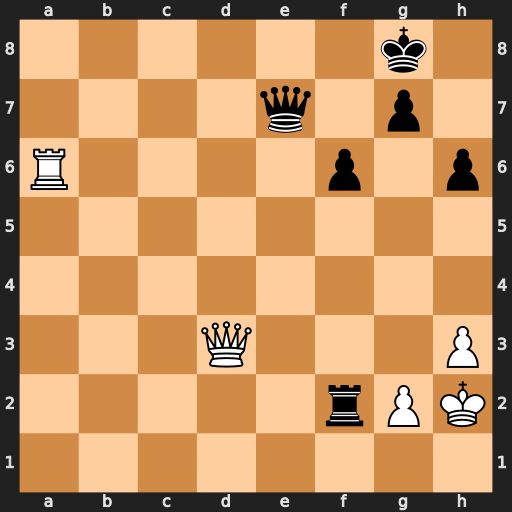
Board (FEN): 6k1/4q1p1/R4p1p/8/8/3Q3P/5rPK/8
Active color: w
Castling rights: -
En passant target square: -
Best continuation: Ra8+ Kf7 Qb3+ Kg6 Qg3+